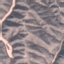
Label: HerbaceousVegetation